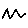
Label: zigzag